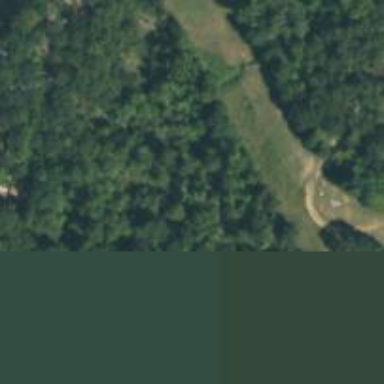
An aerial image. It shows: Mixed woodland with variety of leaf types and cycles.